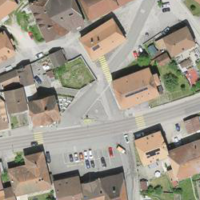
EUNIS habitat code: 54
Species observed at this site:
Cardamine heptaphylla